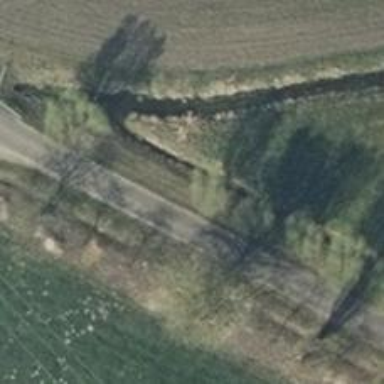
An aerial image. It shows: Row of deciduous broadleaved trees.